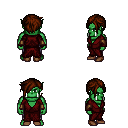
a pixel art fantasy rpg character, male body template, orc, green skin, red robe, metal pants, brown pixie cut hairstyle, cloth bracers, brown shoes, four views (front, back, left, right), 2x2 character sprite sheet, small pixel art, hard edges, no anti-aliasing